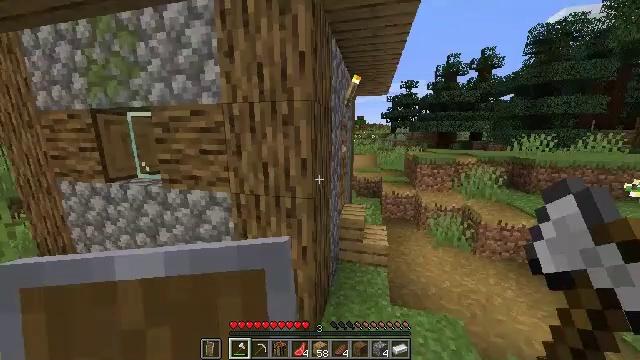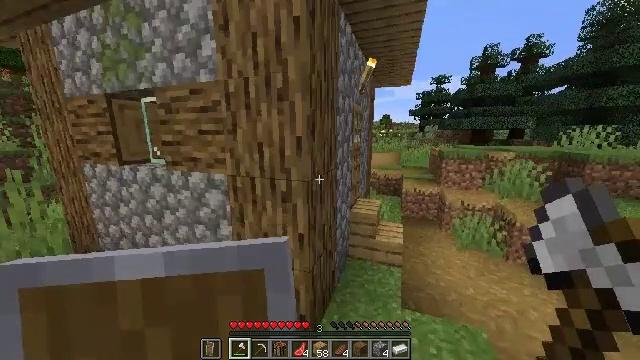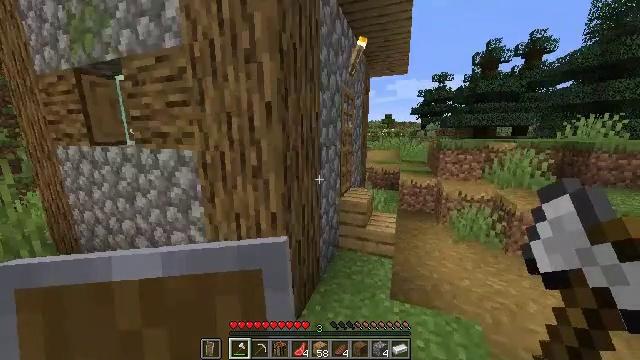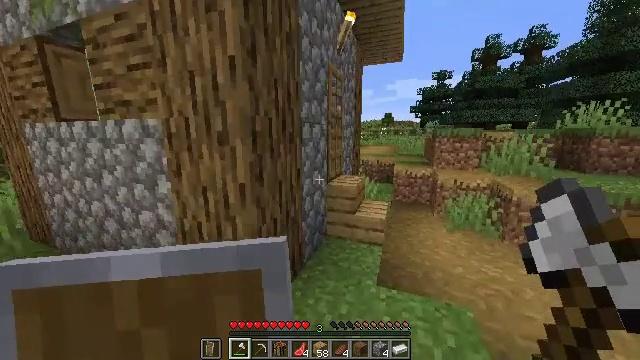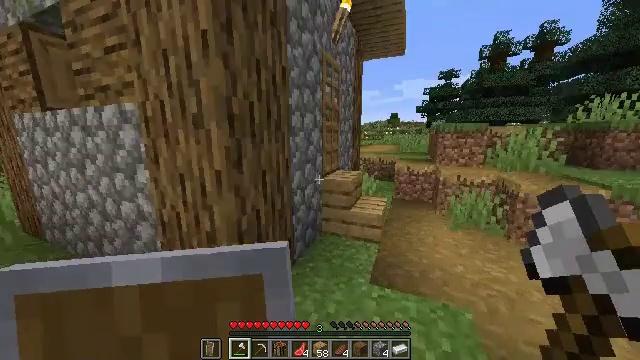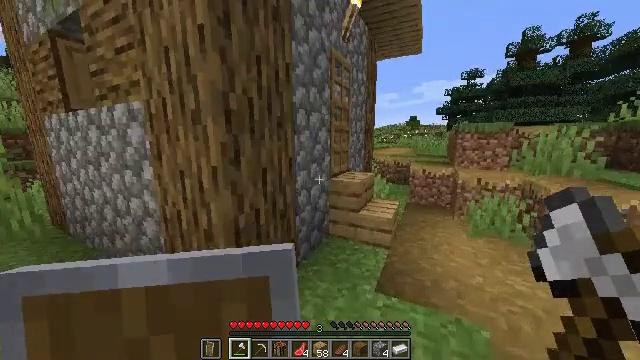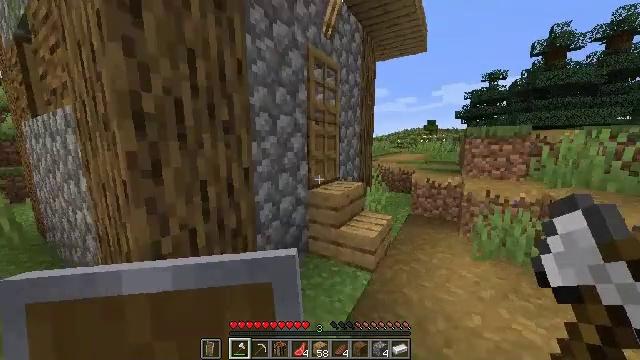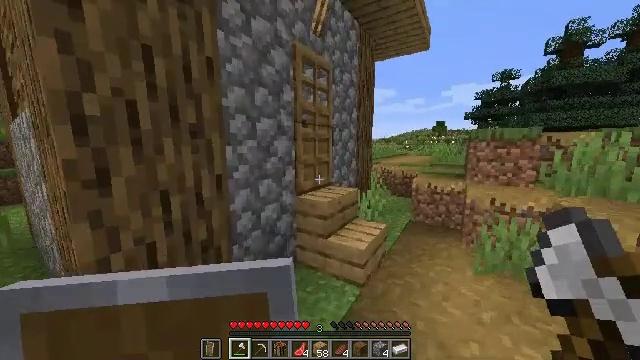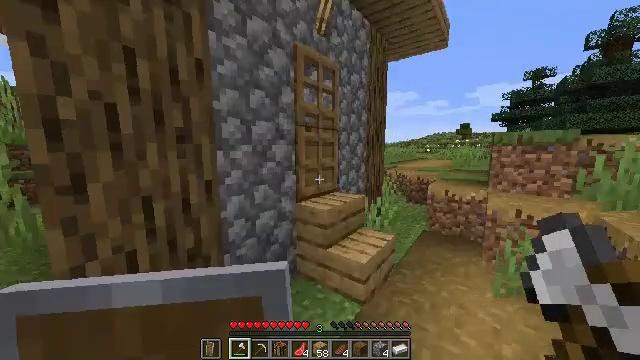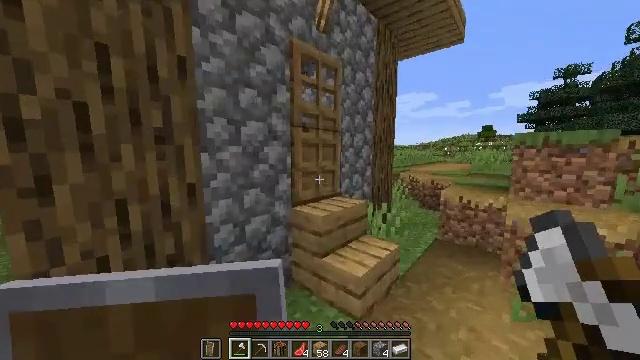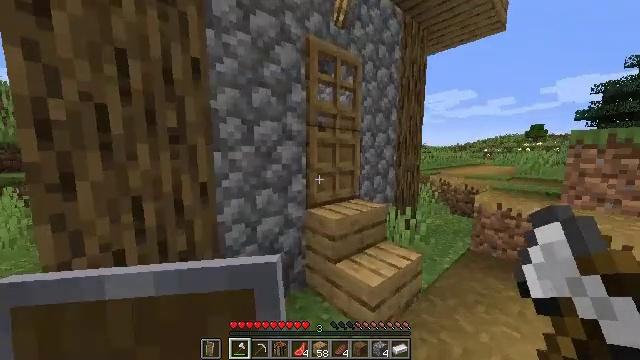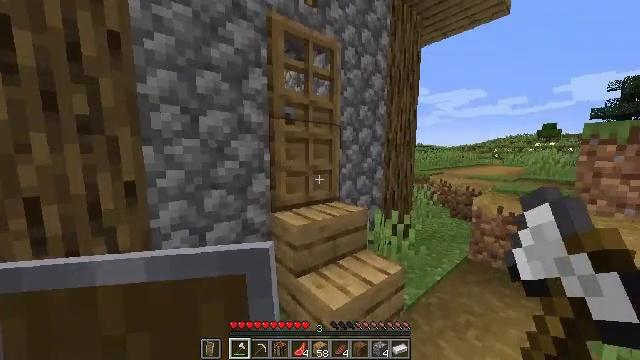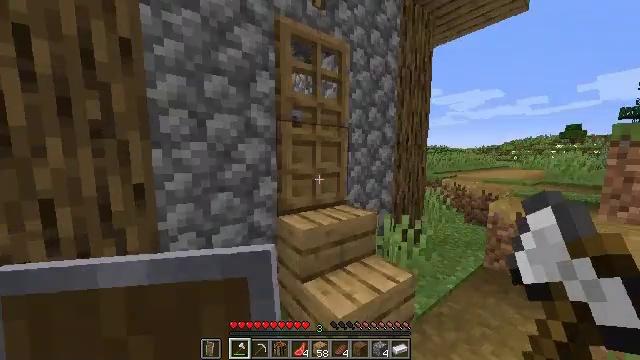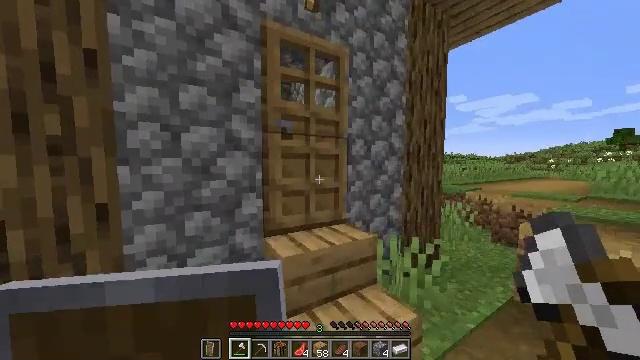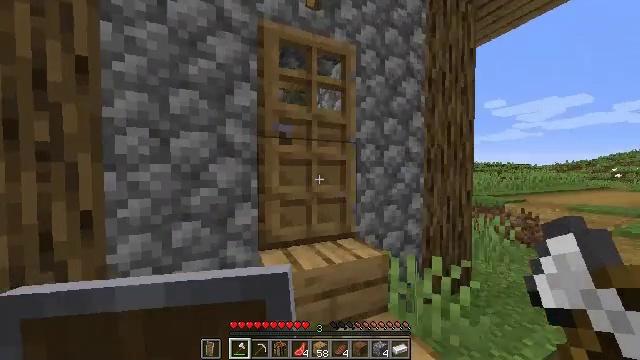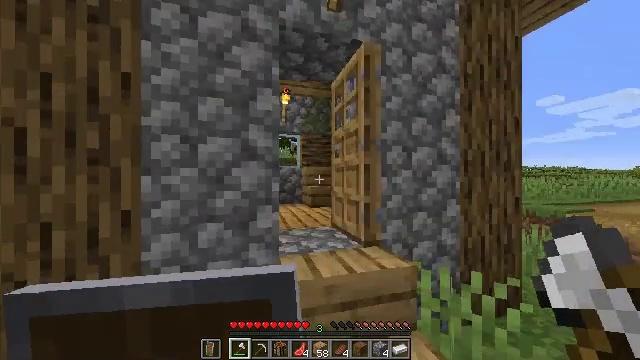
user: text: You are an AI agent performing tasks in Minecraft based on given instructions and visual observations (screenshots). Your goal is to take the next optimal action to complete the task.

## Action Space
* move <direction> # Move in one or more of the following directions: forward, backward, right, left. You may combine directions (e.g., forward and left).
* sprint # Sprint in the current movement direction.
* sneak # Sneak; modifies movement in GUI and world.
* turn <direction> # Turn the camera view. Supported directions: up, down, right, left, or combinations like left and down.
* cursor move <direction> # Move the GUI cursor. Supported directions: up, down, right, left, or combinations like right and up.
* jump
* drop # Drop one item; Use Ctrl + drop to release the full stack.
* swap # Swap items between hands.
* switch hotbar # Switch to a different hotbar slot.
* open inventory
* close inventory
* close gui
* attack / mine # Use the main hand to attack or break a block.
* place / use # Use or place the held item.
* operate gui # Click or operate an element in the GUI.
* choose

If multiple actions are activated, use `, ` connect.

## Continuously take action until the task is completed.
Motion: motion action
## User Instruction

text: Attack the composter to add it to your inventory.
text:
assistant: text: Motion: move forward and move right, sprint, turn left
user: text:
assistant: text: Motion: move forward and move right, sprint
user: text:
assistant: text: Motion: move forward and move right, sprint
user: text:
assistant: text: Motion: move forward and move right, sprint, turn left
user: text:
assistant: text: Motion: move forward and move right, sprint, turn left
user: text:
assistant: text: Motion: move forward and move right, sprint, turn left and up
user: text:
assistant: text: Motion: move forward and move right, sprint, turn left
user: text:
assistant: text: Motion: move forward and move right, sprint, turn left
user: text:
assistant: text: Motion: move forward and move right, sprint, turn left
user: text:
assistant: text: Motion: move forward and move right, sprint, turn left
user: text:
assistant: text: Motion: move forward and move right, sprint, turn left
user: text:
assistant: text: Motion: move forward and move right, sprint, turn left
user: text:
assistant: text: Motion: move forward and move right, sprint, turn left and up
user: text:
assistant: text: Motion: move forward and move right, sprint, turn left and up
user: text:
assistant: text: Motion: move forward and move right, sprint, turn left and up, use / place
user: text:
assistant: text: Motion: move forward, sprint, turn left, use / place
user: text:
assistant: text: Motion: move forward, sprint, turn left, use / place
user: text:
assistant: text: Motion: move forward, sprint, turn left
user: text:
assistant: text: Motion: move forward, sprint
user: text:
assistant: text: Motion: move forward, sprint, turn left
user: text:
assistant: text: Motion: move forward, sprint, turn left
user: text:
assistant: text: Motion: move forward, sprint, turn down
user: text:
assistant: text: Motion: move forward and move left, sprint, turn down
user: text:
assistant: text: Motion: move forward and move left, sprint, turn down
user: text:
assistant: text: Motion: move forward and move left, turn down
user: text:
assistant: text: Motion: move forward, turn down
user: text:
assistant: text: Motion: move forward, turn down
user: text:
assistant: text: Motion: move forward, turn down
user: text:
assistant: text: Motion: turn right and down
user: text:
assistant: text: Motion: turn right